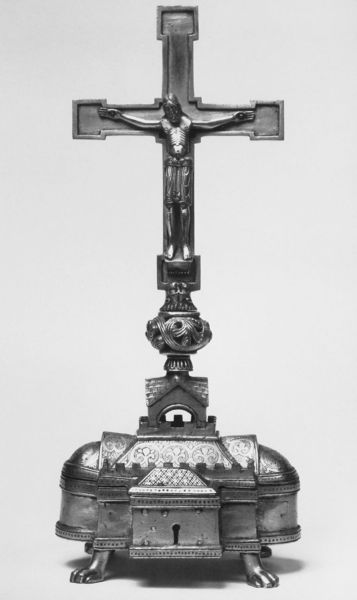
Titel: Provisur-Pyxis mit Kreuz
Standort: Hildesheim, Dom (EU - D - Nds)
Schlagwörter: weiß, schwarz, dach, haus, schloss, tuch, muster, ornament, silber, kirche, figur, edelsteine, füße, pfoten, zinnen, foto, truhe, kreuz, rippen, schwarzweiss, knauf, christus, jesus, christlich, kruzifix, schatulle, kästchen, reliquie, schlüsselloch, büchse, goldschmiedearbeit, truh